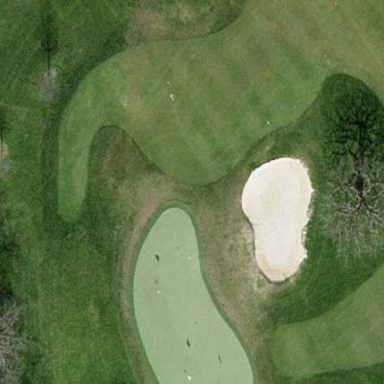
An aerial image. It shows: Picturesque green golfing area with grass land use.